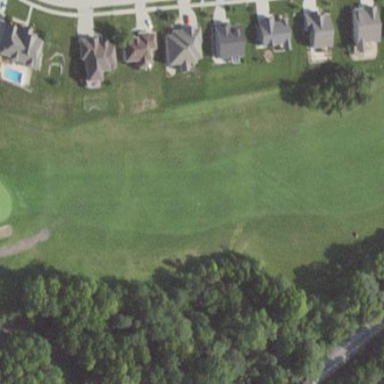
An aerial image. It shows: Rough area in golf course.